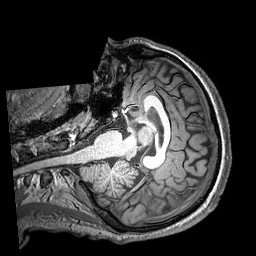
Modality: T1w
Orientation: axial
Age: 23
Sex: male
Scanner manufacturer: philips
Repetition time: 0.009024 s
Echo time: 0.0046 s